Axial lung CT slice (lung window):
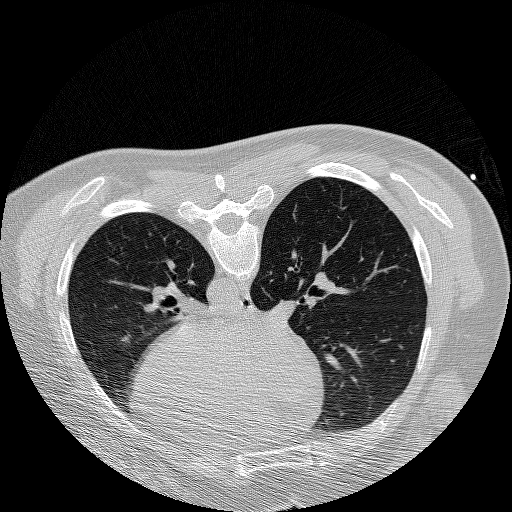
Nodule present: no